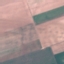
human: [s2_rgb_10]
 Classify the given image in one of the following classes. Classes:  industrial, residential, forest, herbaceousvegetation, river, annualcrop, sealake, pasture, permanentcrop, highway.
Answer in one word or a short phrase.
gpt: AnnualCrop